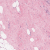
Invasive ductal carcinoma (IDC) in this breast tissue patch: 0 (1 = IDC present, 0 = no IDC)